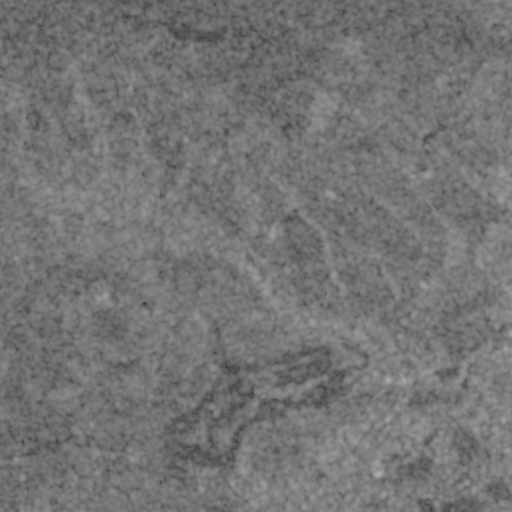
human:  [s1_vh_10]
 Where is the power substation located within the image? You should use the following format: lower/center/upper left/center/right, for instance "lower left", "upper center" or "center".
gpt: The power substation is located in the lower right of the image.
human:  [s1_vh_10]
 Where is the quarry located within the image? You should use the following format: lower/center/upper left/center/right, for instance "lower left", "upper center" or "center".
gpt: The quarry is located in the upper right of the image.
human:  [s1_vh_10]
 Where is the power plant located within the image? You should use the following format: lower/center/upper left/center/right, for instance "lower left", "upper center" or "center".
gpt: There is no power plant in the image.

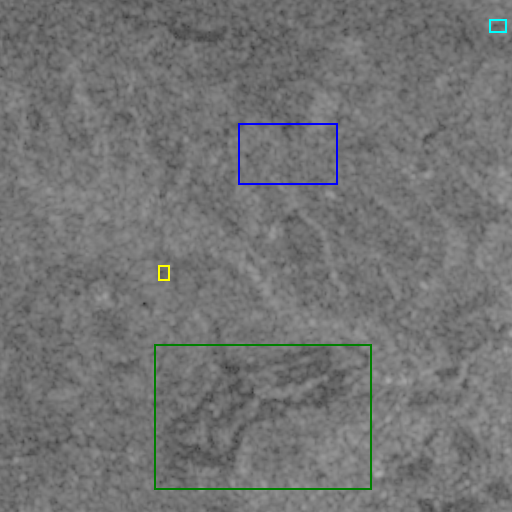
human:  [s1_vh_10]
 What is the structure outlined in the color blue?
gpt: The structure outlined in blue is a crop field.
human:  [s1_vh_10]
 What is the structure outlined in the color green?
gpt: The structure outlined in green is a park.
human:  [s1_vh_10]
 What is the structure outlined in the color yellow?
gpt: The structure outlined in yellow is a parking lot.
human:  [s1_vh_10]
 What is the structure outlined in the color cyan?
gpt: The structure outlined in cyan is a quarry.
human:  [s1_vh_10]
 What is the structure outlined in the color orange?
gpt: There is no orange outline.